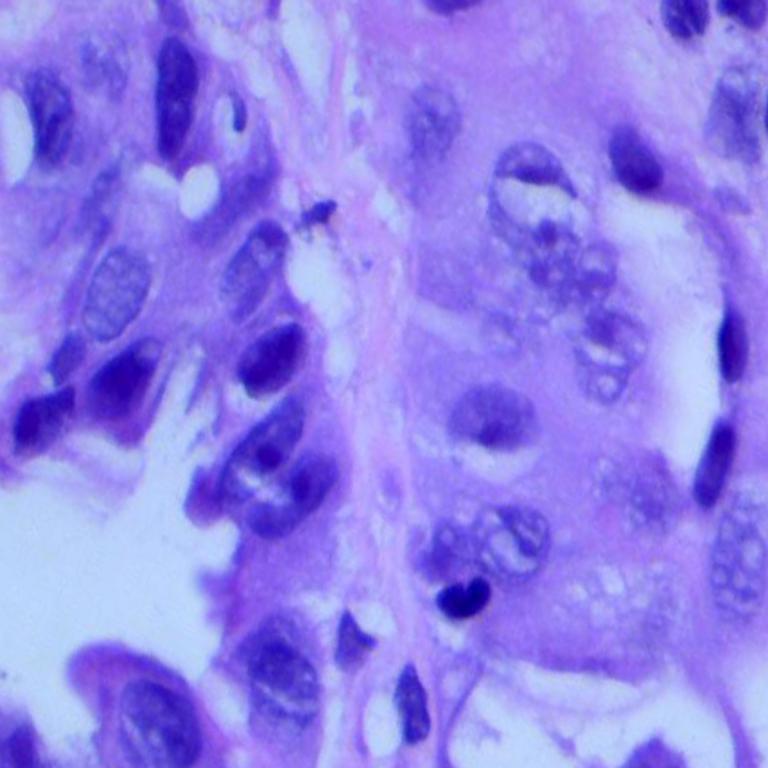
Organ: lung
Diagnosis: adenocarcinomas